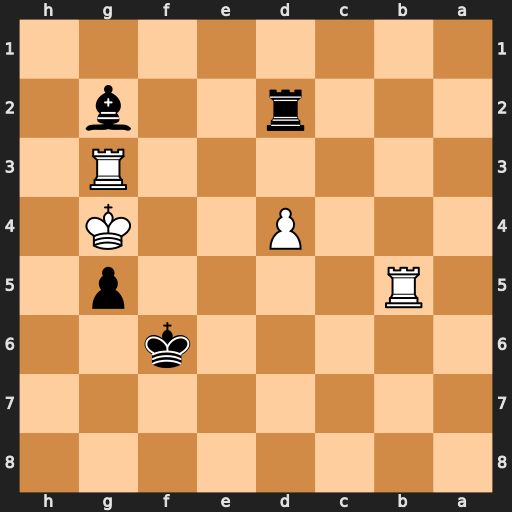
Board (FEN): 8/8/5k2/1R4p1/3P2K1/6R1/3r2b1/8
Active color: b
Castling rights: -
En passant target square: -
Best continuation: Rxd4+ Kh5 Rh4#